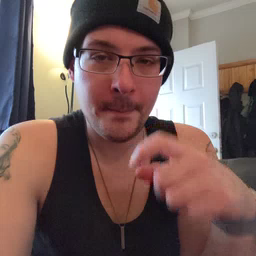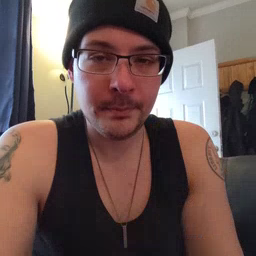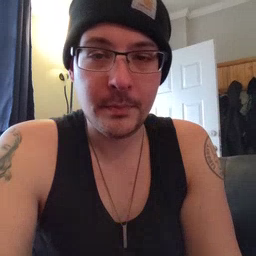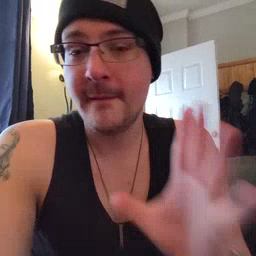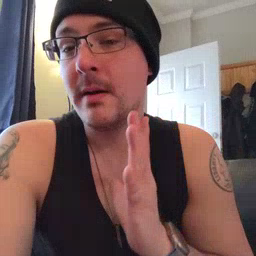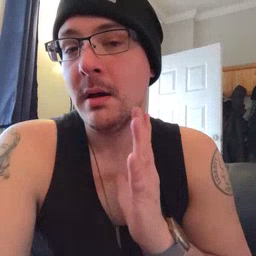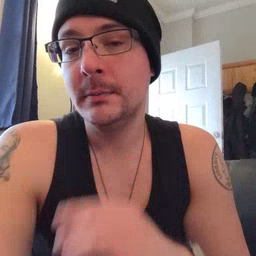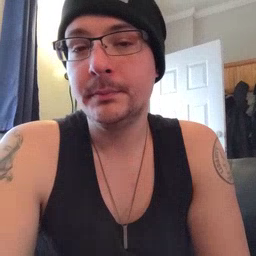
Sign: fine